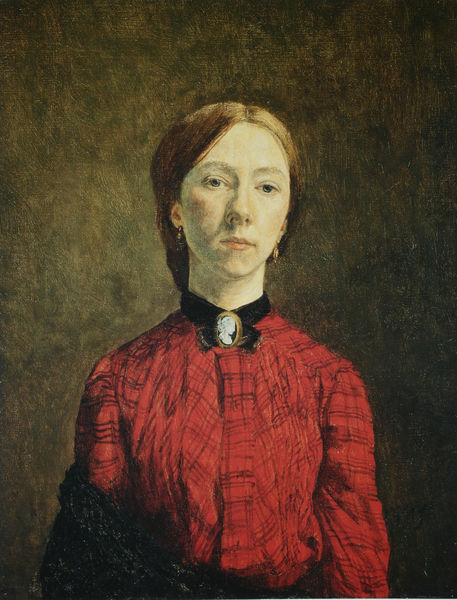
Titel: Selbstbildnis
Künstler: Gwen John
Standort: London
Institution: Tate Gallery
Schlagwörter: blau, dunkel, gemälde, kopf, schatten, umhang, gelb, grün, mädchen, ocker, braun, frau, haar, hintergrund, kariert, kleid, licht, mund, nase, ohrring, profil, raum, schmuck, schwarz, stirn, weiss, blick, rot, schal, tuch, beige, karo, malerei, schleife, blond, jung, wand, arme, augen, band, blass, bluse, falten, gesicht, kragen, mensch, samt, trauer, bildnis, hals, portrait, porträt, auge, gold, haare, halbfigur, realismus, stoff, ohrringe, blas, brosche, frontal, kinn, lippen, mittelscheitel, ohren, scheitel, traurig, oval, halsband, kette, modern, zopf, ernst, streng, brauen, streifen, bisen, stola, karos, medaillon, selbstbildnis, kunst, amulett, schultertuch, gebunden, bleich, medaille, kamee, biedermaier, muns, gemme, geradeaus, camee, karostoff, strnge, nese, ohriringe, koopf, augen nase mauns zopf